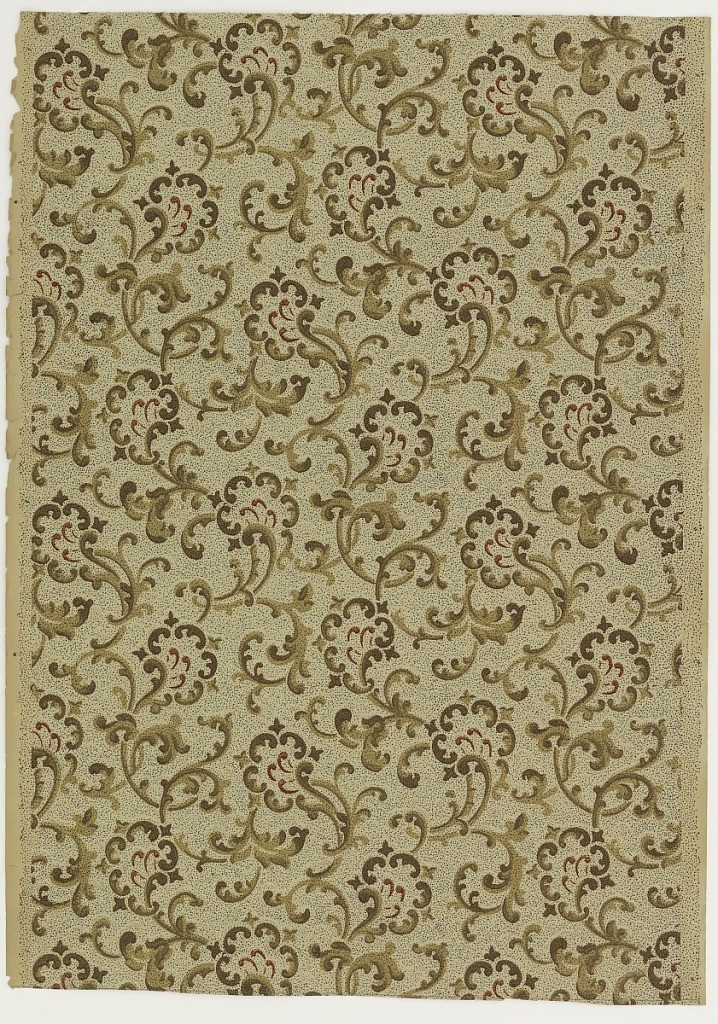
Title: Sidewall
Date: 1905–1915
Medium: Machine-printed paper
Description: On beige textured ground, allover scrolls in shades of brown.